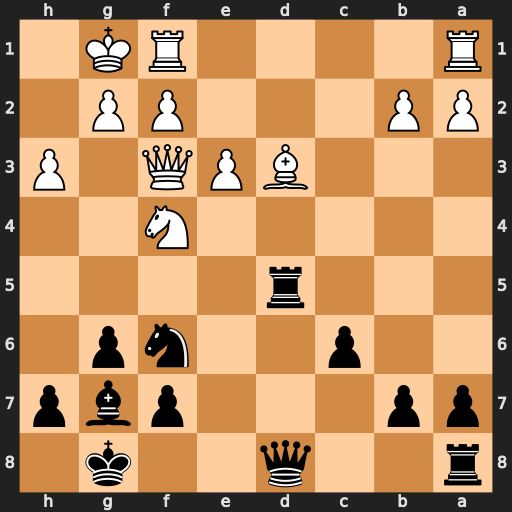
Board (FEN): r2q2k1/pp3pbp/2p2np1/3r4/5N2/3BPQ1P/PP3PP1/R4RK1
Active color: b
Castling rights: -
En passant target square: -
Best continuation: Rxd3 Nxd3 Qxd3